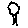
Label: tree